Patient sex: M
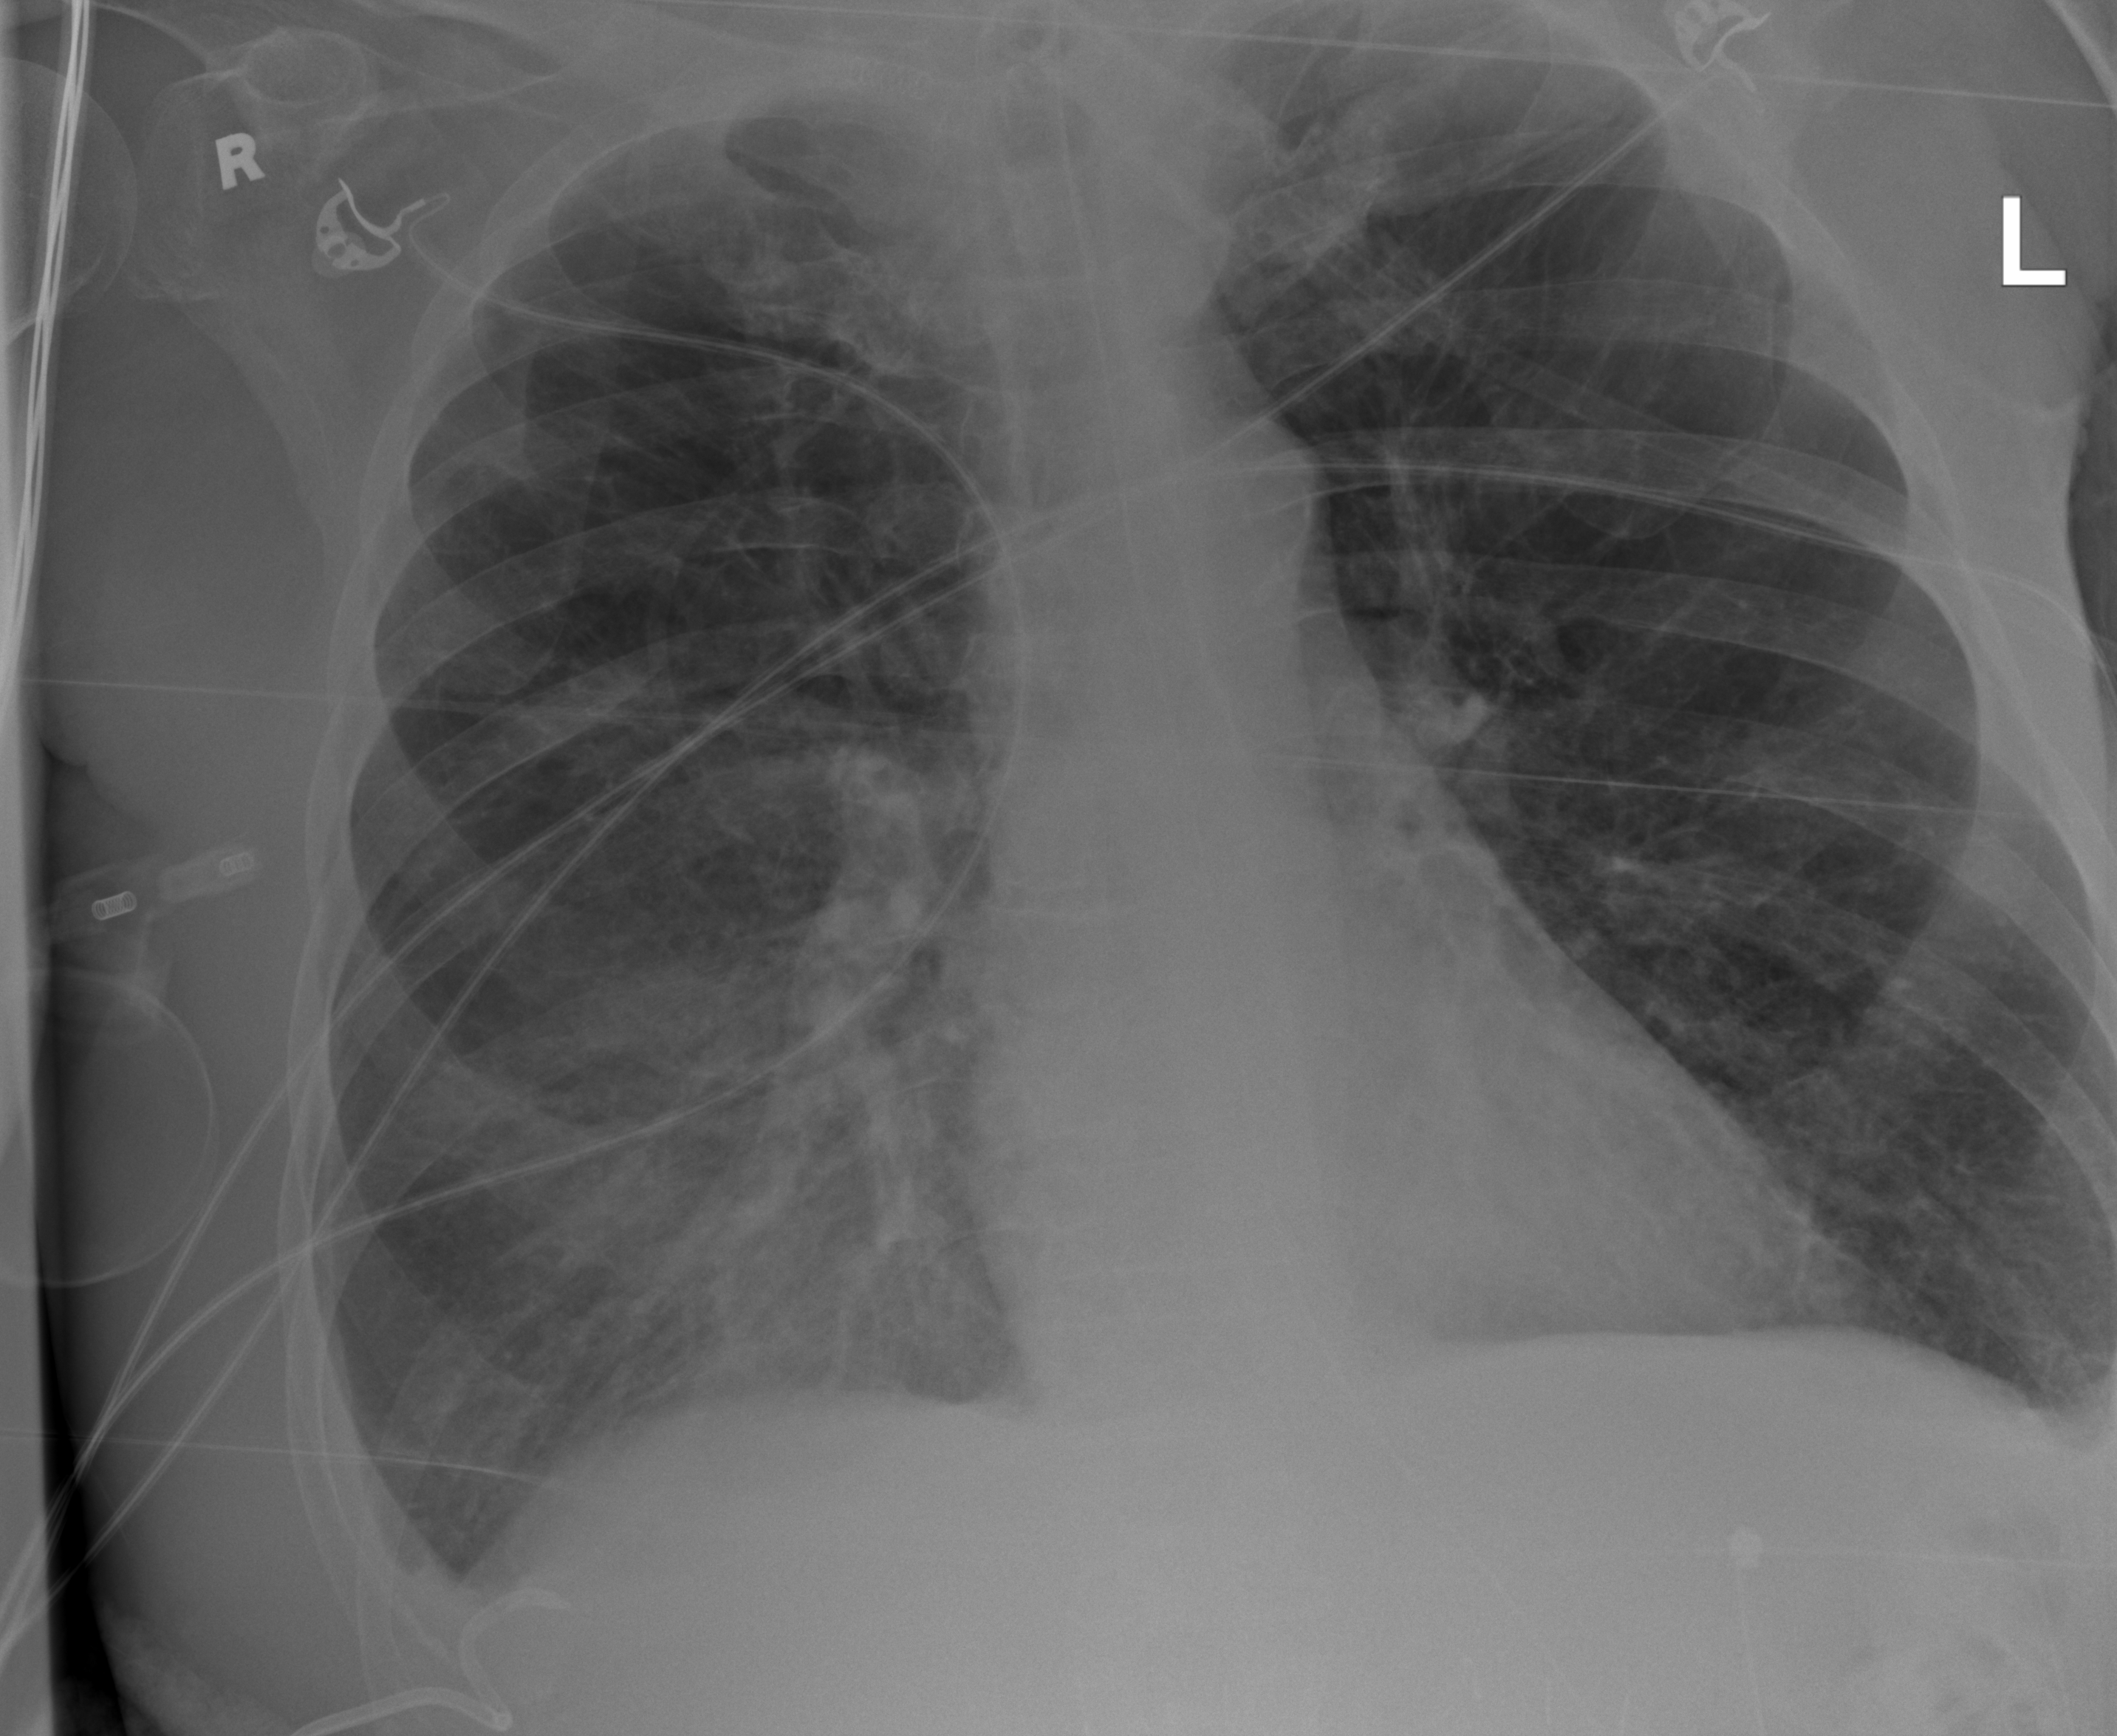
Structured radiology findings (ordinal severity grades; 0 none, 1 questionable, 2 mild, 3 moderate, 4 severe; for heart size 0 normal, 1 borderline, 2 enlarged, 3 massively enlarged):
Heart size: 0
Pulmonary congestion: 1
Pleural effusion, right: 2
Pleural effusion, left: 2
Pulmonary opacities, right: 1
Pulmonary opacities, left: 0
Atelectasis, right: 2
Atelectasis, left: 2